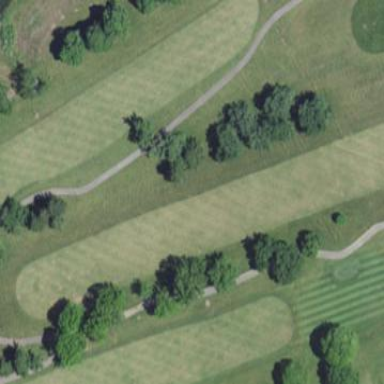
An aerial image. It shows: Grassy area designated as golf fairway.